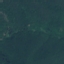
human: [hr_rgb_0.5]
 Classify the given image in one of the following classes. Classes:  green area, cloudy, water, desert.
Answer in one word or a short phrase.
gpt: green area